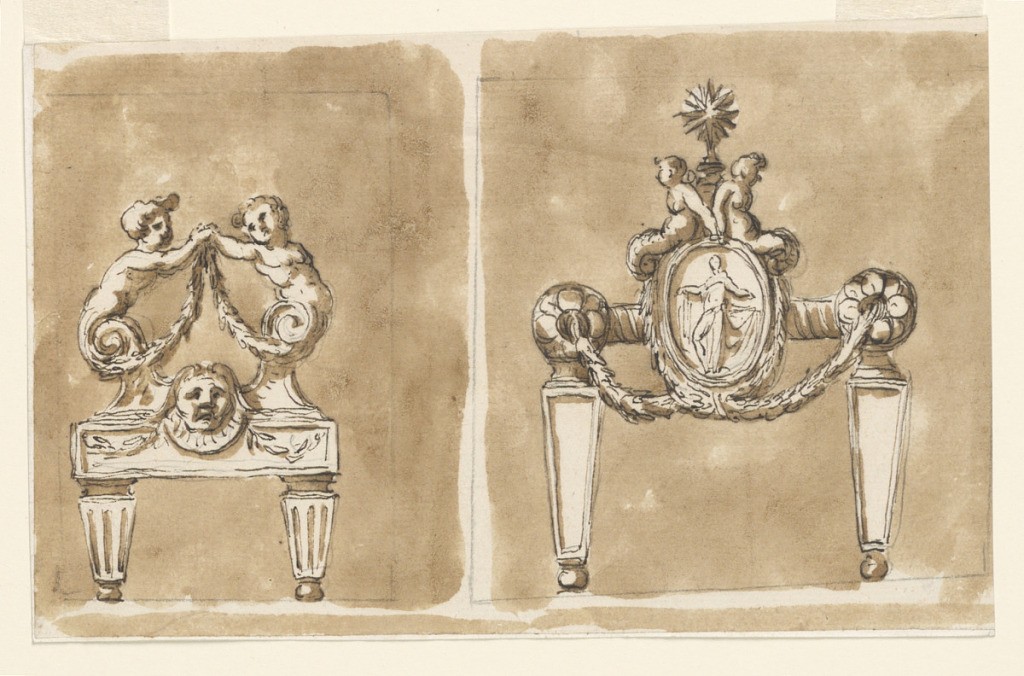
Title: Two fenders
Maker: Giuseppe Barberi, Italian, 1746–1809
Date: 1746–1809
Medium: Pen and brown ink, brush and brown wash, graphite on off-white laid paper, lined
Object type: Drawing
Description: Two fenders.